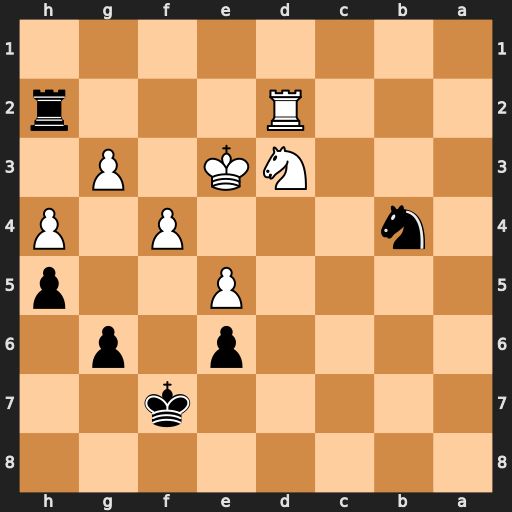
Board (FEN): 8/5k2/4p1p1/4P2p/1n3P1P/3NK1P1/3R3r/8
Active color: b
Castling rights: -
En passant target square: -
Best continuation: Nd5+ Kf3 Rxd2